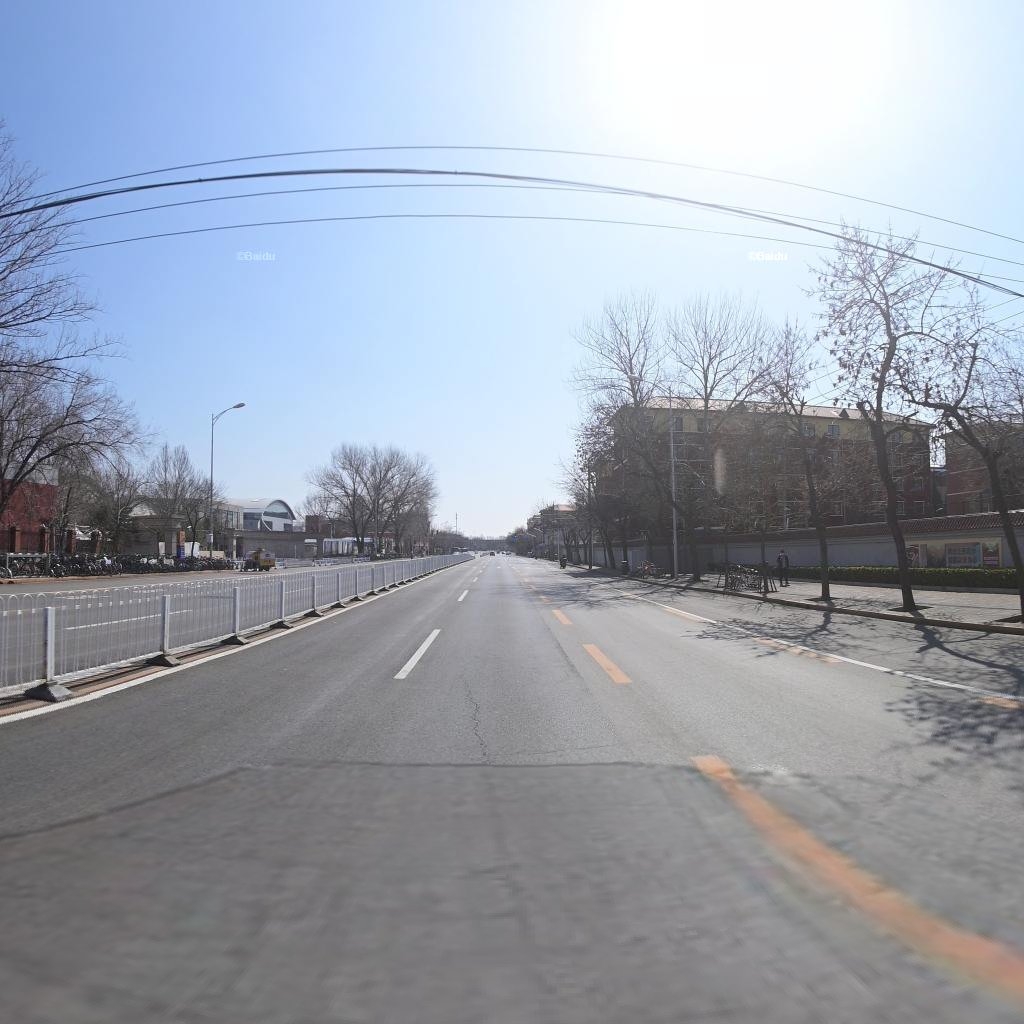
Region: Haidian
Road damage annotations: longitudinal crack, transverse crack